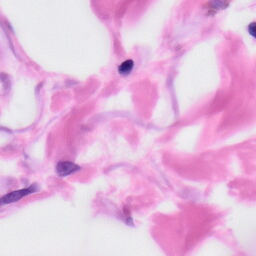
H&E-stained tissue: Skin